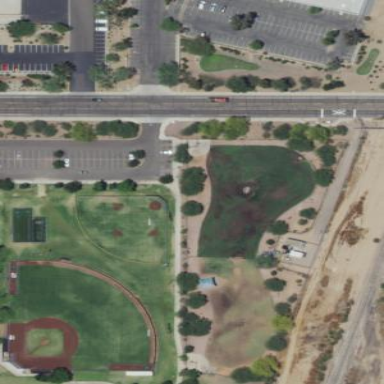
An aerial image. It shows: Dog park for leisure land.